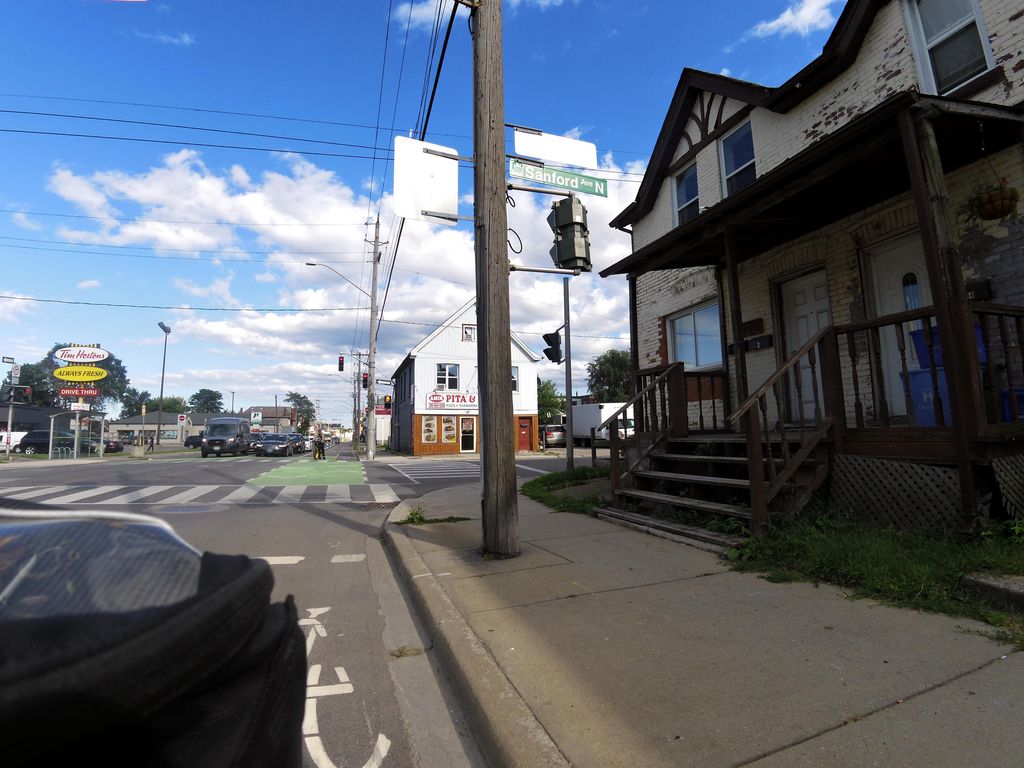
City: hamilton